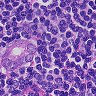
Metastatic tissue present: yes